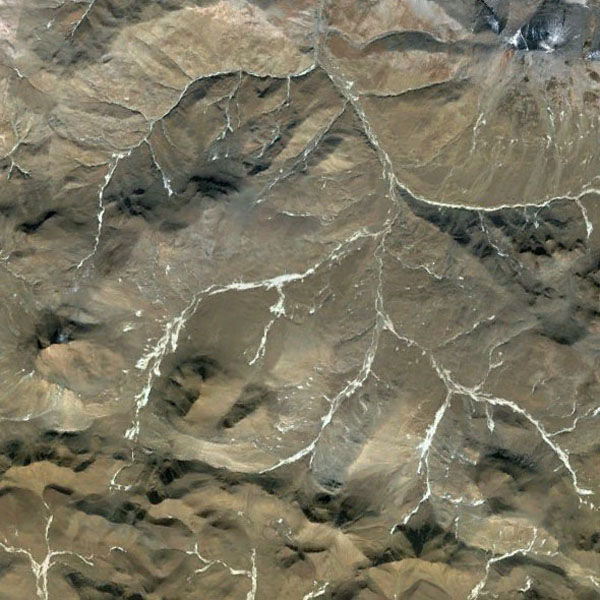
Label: Mountain